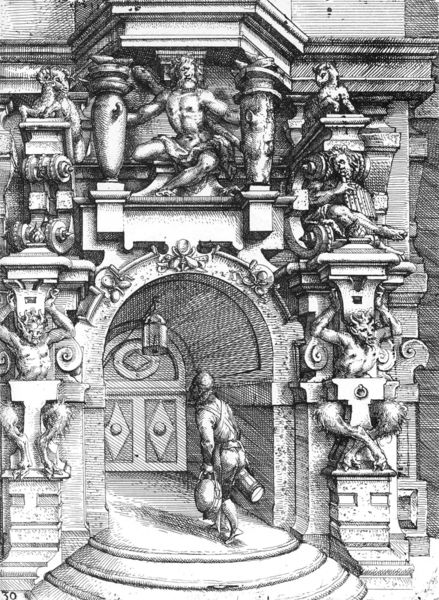
Titel: Architectura (Nürnberg 1598)
Künstler: Wendel Dietterlin
Schlagwörter: gemälde, mann, laterne, säulen, tür, tier, ornament, architektur, grafik, graphik, figuren, rundbogen, treppe, eingang, erker, arkade, druck, druckgrafik, portal, gesims, löwen, voluten, satyr, pan, konsolen, konsole, perser, karyatiden, monster, groteske, widder, hermen, nachtwächter, toor